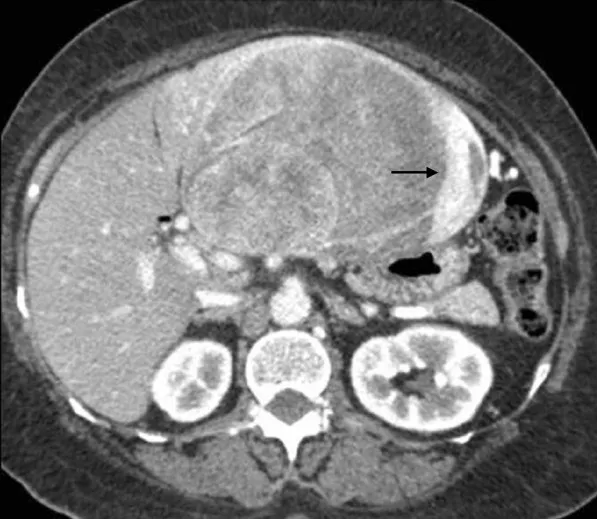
Portal-stage contrast-enhanced helical CT of the upper abdomen. Impregnation by the contrast agent shows a large, solid, exofitic lesion compromising the left liver lobe. The enhancement is intense and heterogeneous, the dominant portion being in the periphery of the lesion (arrow).
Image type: radiology (ct)